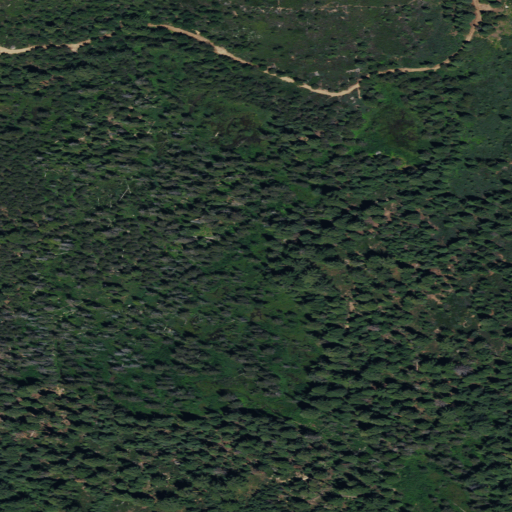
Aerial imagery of plain(s) in California named Murphy Flat containing only evergreen forest